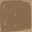
Piece: xx